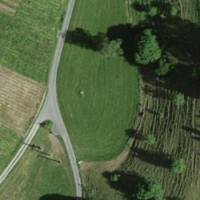
EUNIS habitat code: 52
Species observed at this site:
Lamium album